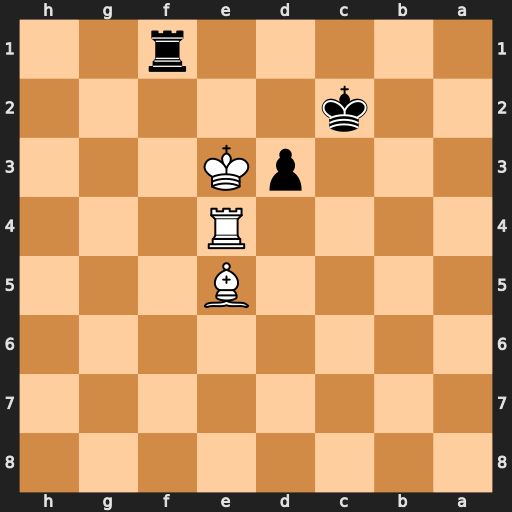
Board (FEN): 8/8/8/4B3/4R3/3pK3/2k5/5r2
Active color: b
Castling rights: -
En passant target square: -
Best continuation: Re1+ Kf3 Rxe4 Kxe4 d2